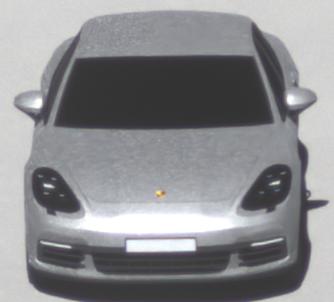
Make: Porsche
Model: Panamera
Detailed model: Panamera (971)
Model produced from: 2016/11
Model produced until: 2018/08
Doors: 5
Color: white
Road condition: dry road
Daytime: midday
Contrast: high contrast